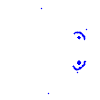
Particle: electron